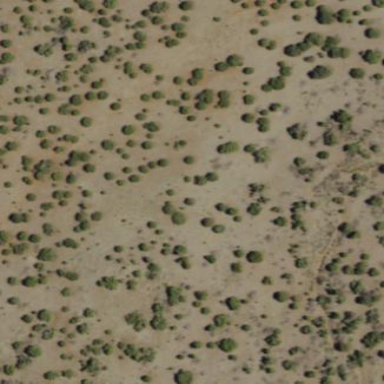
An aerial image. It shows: Area covered in scrub vegetation.